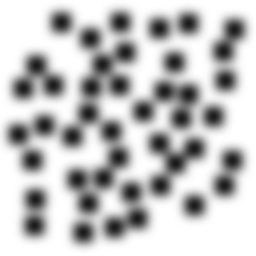
Squares: 44
Triangles: 0
Stars: 0
Total shapes: 44